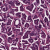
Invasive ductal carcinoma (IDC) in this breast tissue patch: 1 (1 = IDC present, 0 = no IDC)